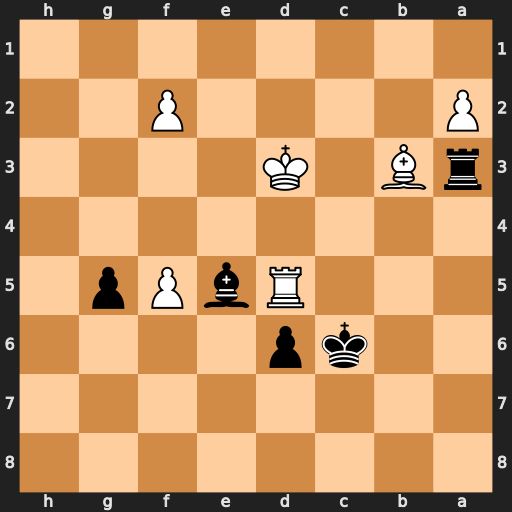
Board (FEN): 8/8/2kp4/3RbPp1/8/rB1K4/P4P2/8
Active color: b
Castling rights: -
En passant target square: -
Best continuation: Rxb3+ axb3 Kxd5